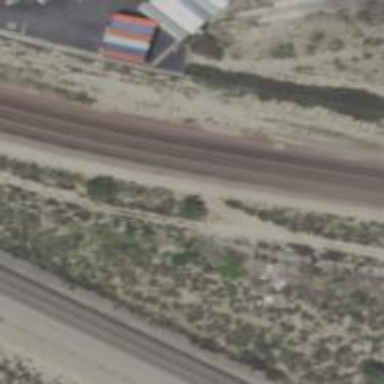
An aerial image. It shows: Railway track.